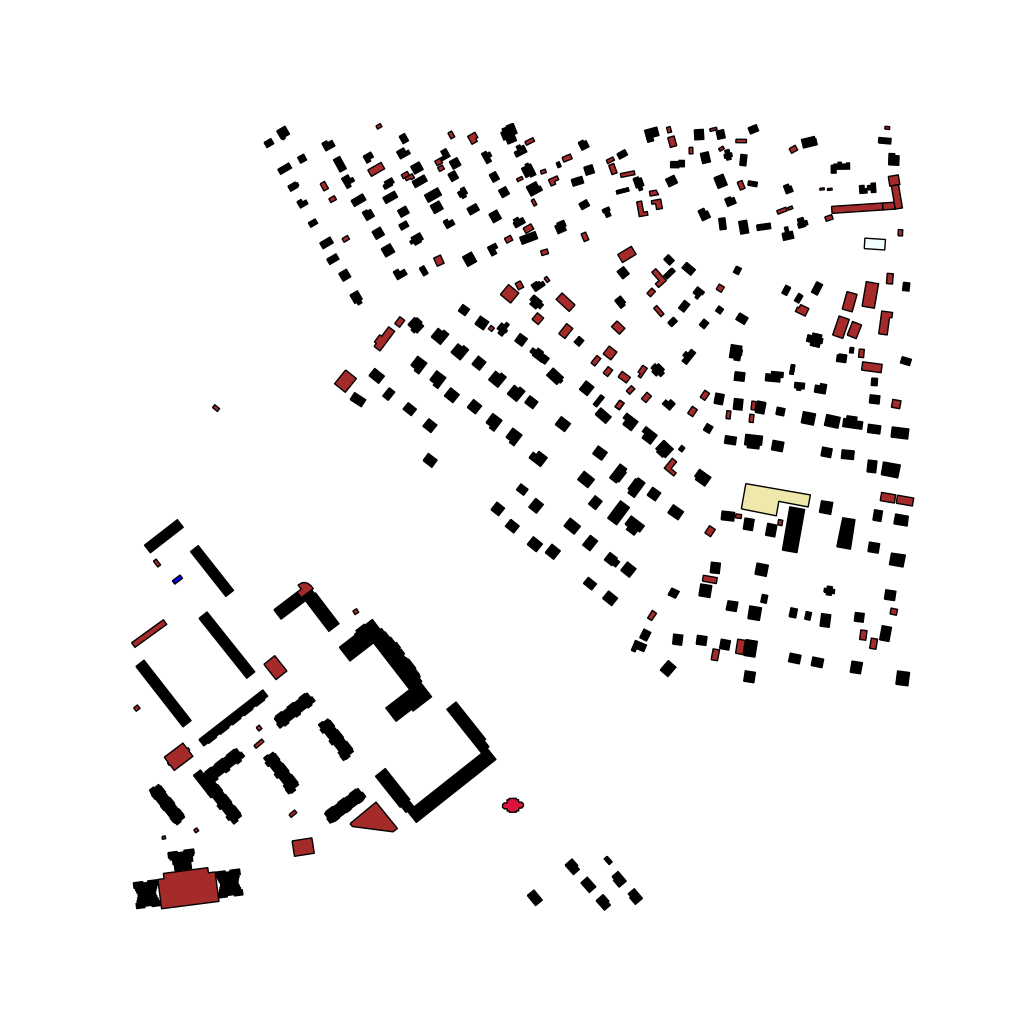
Tags: overhead vector_map, agriculture, industrial, recreation, residential, special, modern, soviet, high_rise, individual_rise, low_rise, density_1, Building, Church, Facility, Grocery, Sportpl, Ythsport, 1.0 km²